Question: So, was the whole day working on our new FE workflow, the main idea is to run a few tasks through a watcher, we will have our IDE's and a window with the browsers getting refreshed each time something change (scss, js, html, etc).
So, we wont see nothing if all went good: the browser will get reload and we will keep working.
But, we want to use gulp notify for errors, so in case we have something wrong, the notifier pop up will appear, and at that point, you can check the console and see the error.
Example for our sass task when fail:

For our styles tasks, everything works fine, but Im not able to accomplish this for JS files.
Mainly, I cant make gulp-jshint works as I want.
Which will be like this: you save your js file, if it fails, the popup appear and when you see this, you go to the console and you see the output of jshint-stylish.
Can somebody help me ?
This is my (non working) solution:
'''
gulp.task( 'js-hint', function() {
return gulp.src( config.source )
.pipe( plumber() )
.pipe( jshint( config.jsHintRules ) )
.pipe( jshint.reporter( 'jshint-stylish' ) )
.on('error', notify.onError( { message: 'JS hint fail' } ) );
});
'''
Obviously, I have a problem with concepts, so, will somebody can please put me on the right direction ?
Note that I just want to emit the same message all the time "JS hint fail"
Then, the console (thanks to jshint-stylish) will gave us more info.
Also, this will be on a watcher.
After JS hint pass, will execute more tasks, like borwserify, so its important that if its stop, "wait" till I finish fixing it and then keep going.
Thanks !
PS, Im using:
gulp 3.8.10
gulp-jshint 1.8.6
gulp-notify 2.0.1
Over a OSX 10.9.4
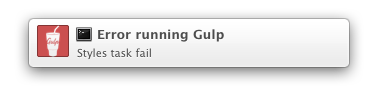
Answer: The 'error' event in gulp only fires when an error in the stream occurs.
To add an error reporter to 'gulp-jshint' pass it through the 'fail' reporter:
'''
gulp.task('js-hint', function() {
return gulp.src(config.source)
.pipe(plumber())
.pipe(jshint( config.jsHintRules))
.pipe(jshint.reporter('jshint-stylish'))
.pipe(jshint.reporter('fail'))
.on('error', notify.onError({ message: 'JS hint fail'}));
});
'''